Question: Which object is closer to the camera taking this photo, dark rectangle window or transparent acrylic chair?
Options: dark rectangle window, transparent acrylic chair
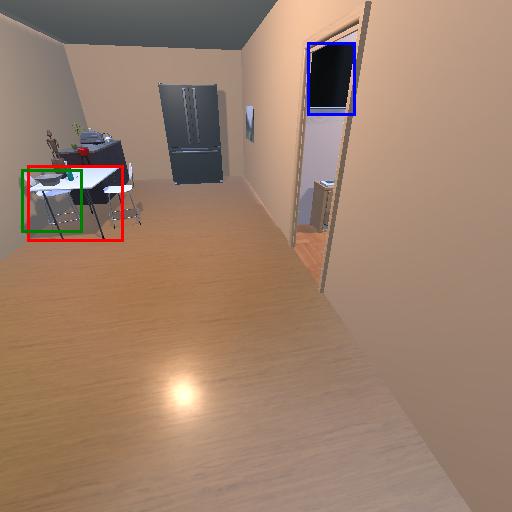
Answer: dark rectangle window